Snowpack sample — Snodgrass Mountain, Crested Butte, Colorado (2/4/25, 12:06 PM MST)
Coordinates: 38.923, -106.968
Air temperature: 35 °F
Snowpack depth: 80 cm
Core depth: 40 cm
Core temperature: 32 °F
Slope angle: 14°, slope face: 78°
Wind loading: low
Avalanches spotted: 0
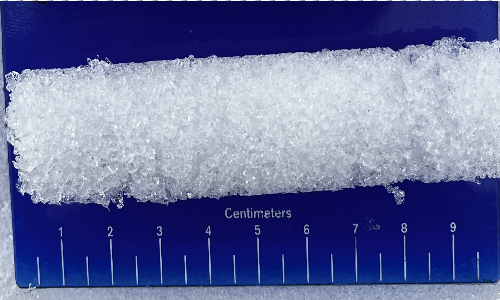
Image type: core
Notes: No avalanches nearby, unusually warm weather for the last month reported by residents, Collected 25 yards from treeline